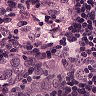
Metastatic tissue present: yes